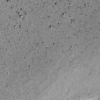
Label: not_dusty